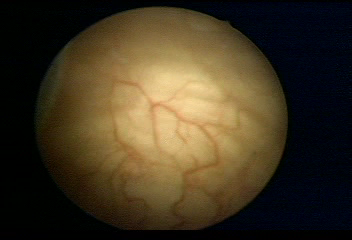
Modality: WLC
Class: Normal mucosa
Bladder cancer association: No